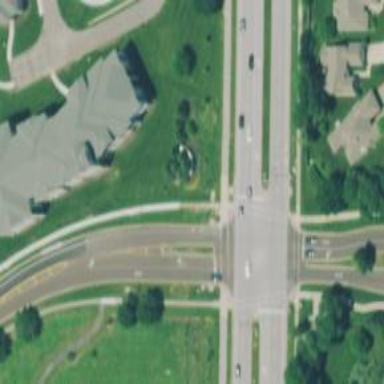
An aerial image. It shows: Road with dash markings.